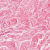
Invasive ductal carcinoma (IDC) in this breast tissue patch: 0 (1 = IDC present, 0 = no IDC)